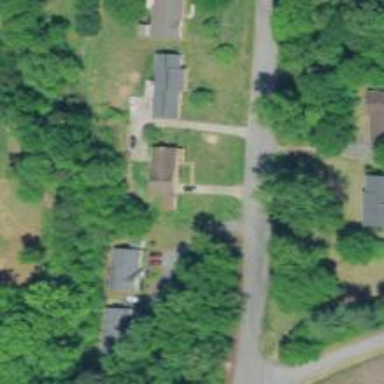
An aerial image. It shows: Driveway leading to service road.